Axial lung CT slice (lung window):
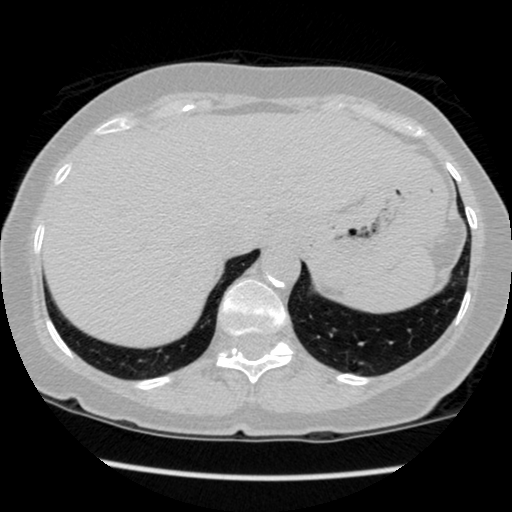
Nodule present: no